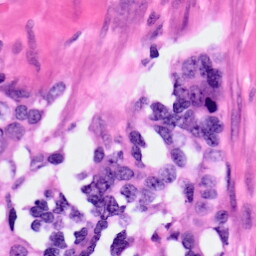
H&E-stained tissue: Pancreatic